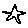
Label: star